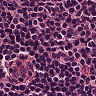
Metastatic tissue present: no